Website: bh-photo
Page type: billing-address
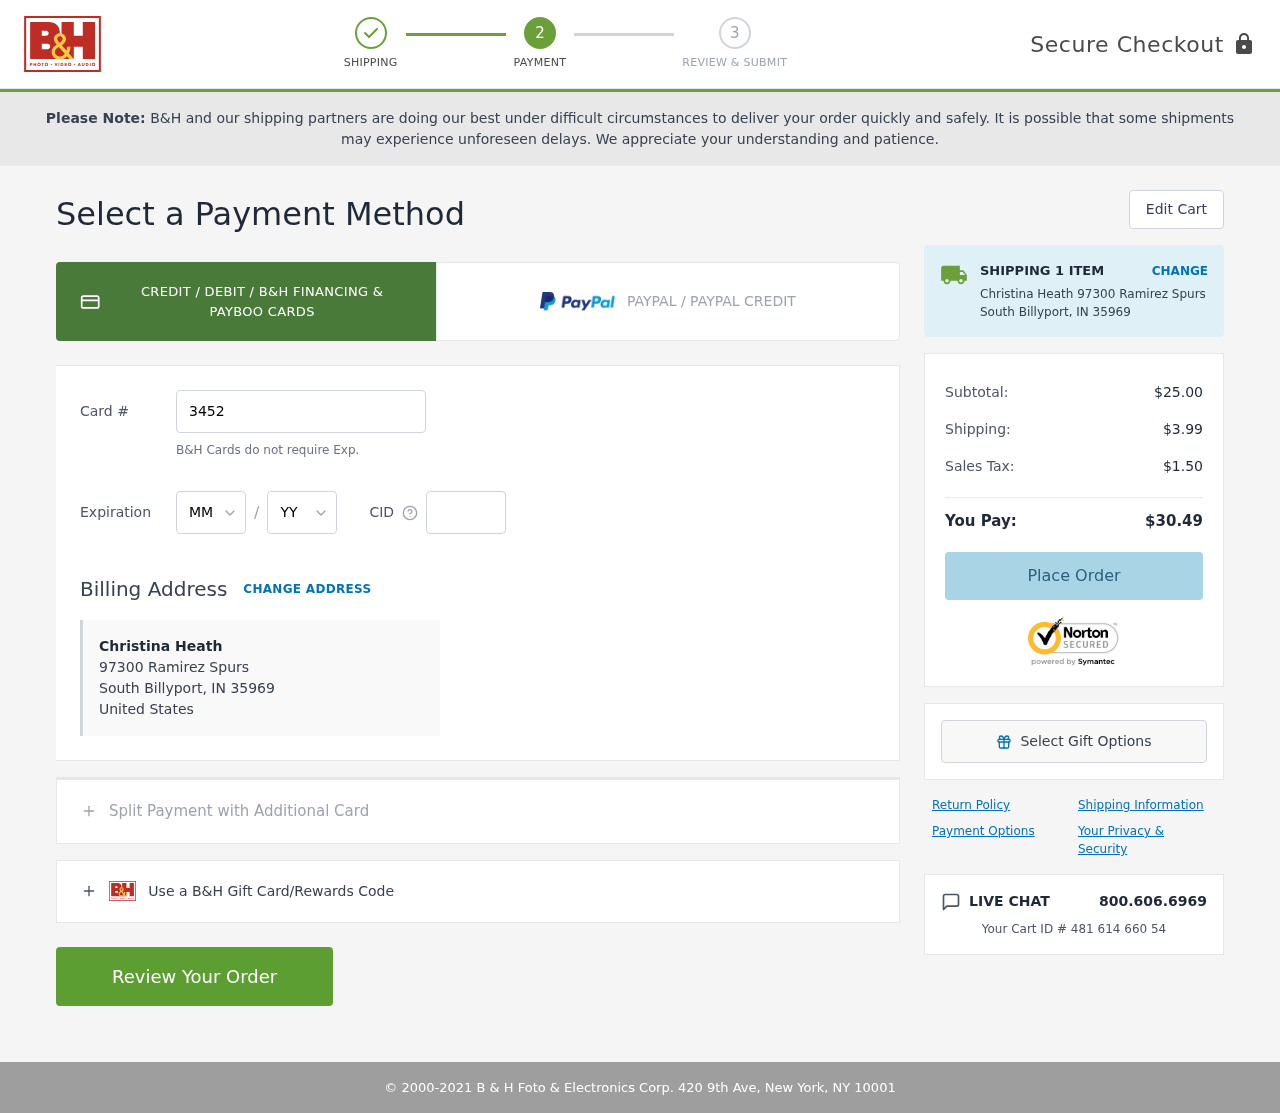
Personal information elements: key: PII_CARD_CVV
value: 7969
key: PII_CARD_EXPIRY_MONTH
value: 11
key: PII_CARD_EXPIRY_YEAR
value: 26
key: PII_CARD_NUMBER
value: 3452 1439 3307 054
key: PII_CITY
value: South Billyport
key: PII_COUNTRY
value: United States
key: PII_FULLNAME
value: Christina Heath
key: PII_POSTCODE
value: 35969
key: PII_STATE_ABBR
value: IN
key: PII_STREET
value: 97300 Ramirez Spurs
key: PII_FULLNAME2
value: Christina Heath
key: PII_CITY_STATE
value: South Billyport, IN
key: PII_POSTCODE_FULL
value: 35969
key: PII_POSTCODE_NUMERIC
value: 35969
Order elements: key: ORDER_NUM_ITEMS
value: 1
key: ORDER_SUBTOTAL
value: $25.00
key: ORDER_SHIPPING_COST
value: $3.99
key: ORDER_TAX
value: $1.50
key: ORDER_TOTAL
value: $30.49
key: ORDER_ID
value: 481 614 660 54